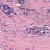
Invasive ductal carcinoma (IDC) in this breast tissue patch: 1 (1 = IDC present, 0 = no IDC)